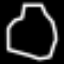
Label: octagon